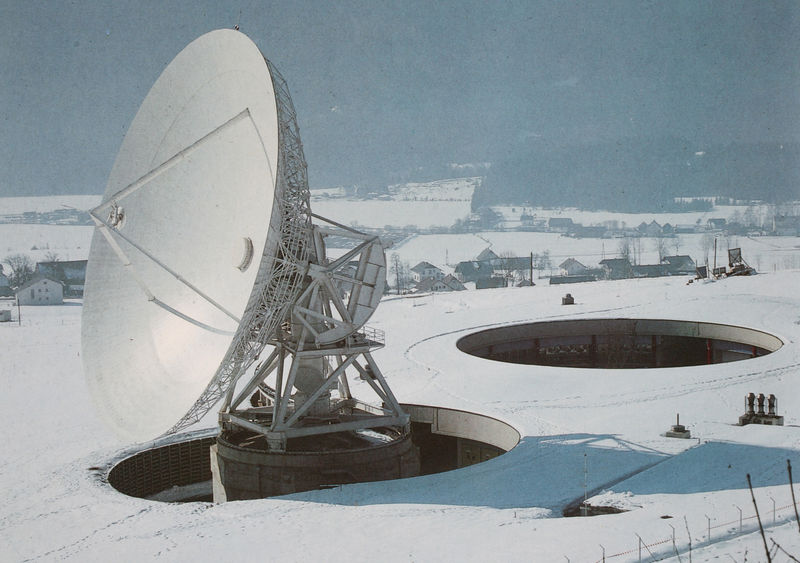
Titel: Ansicht der Gesamtanlage mit Radarschirm
Künstler: Gustav Peichl
Standort: Aflenz
Institution: EFA-Erdfunkstelle
Schlagwörter: himmel, schatten, weiß, landschaft, äste, grau, licht, schnee, schüssel, ferne, horizont, häuser, natur, weite, zweige, wald, dorf, winter, foto, fotografie, photographie, gerät, loch, löcher, photo, farbfoto, konstruktion, aufnahme, antenne, satellit, parabolantenne, radar, sattelittenschüssel